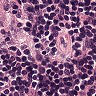
Metastatic tissue present: no